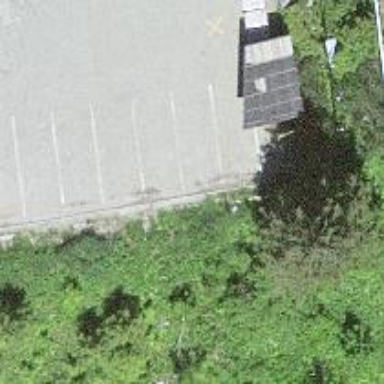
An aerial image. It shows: Parking area with surface.